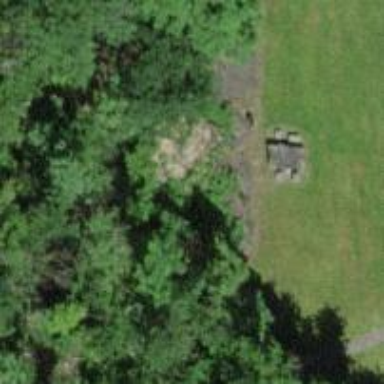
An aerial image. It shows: Wayside cross with historic significance.